Question: When sending email, if I set 'MFMailComposeViewController' recipients using standard RFC822 recipient format with "name" , 'MFMailComposeViewController' will format recipients in the view to show the names with the email addresses hidden. So doing this:
'''
MFMailComposeViewController *composer = [[MFMailComposeViewController alloc] init];
NSArray *recipients = [NSArray arrayWithObjects:
@""Bob Paulsen"\ <bob@gmail.com>",
@""Sally"\ <sally@gmail.com>", nil
];
[composer setToRecipients:recipients];
'''
results in this:

Is there a magic format I can use to do the same thing in with SMS recipients in MFMessageComposeViewController? I tried using the same format as email but it includes all the text (name and number) in the recipient field. I've tried a few other permutations but so far haven't lucked onto a solution.
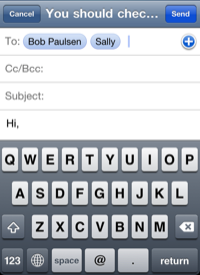
Answer: The only way to do this would be in add a new contact with the recipient number into the user's address book. See the ABAddressBookAddRecord function in the ABAddressBook framework.
However, make sure your users know that this is happening and are OK with it...